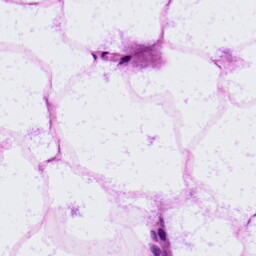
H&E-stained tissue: LymphNode